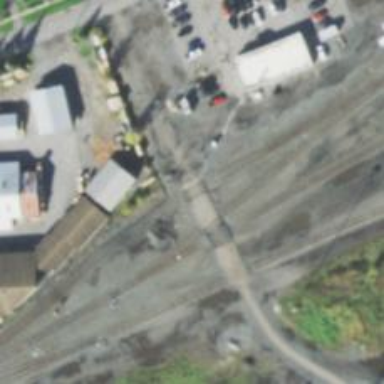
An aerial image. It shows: Level crossing along the railway.